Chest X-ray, PA view. Patient: 61 years old, sex M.
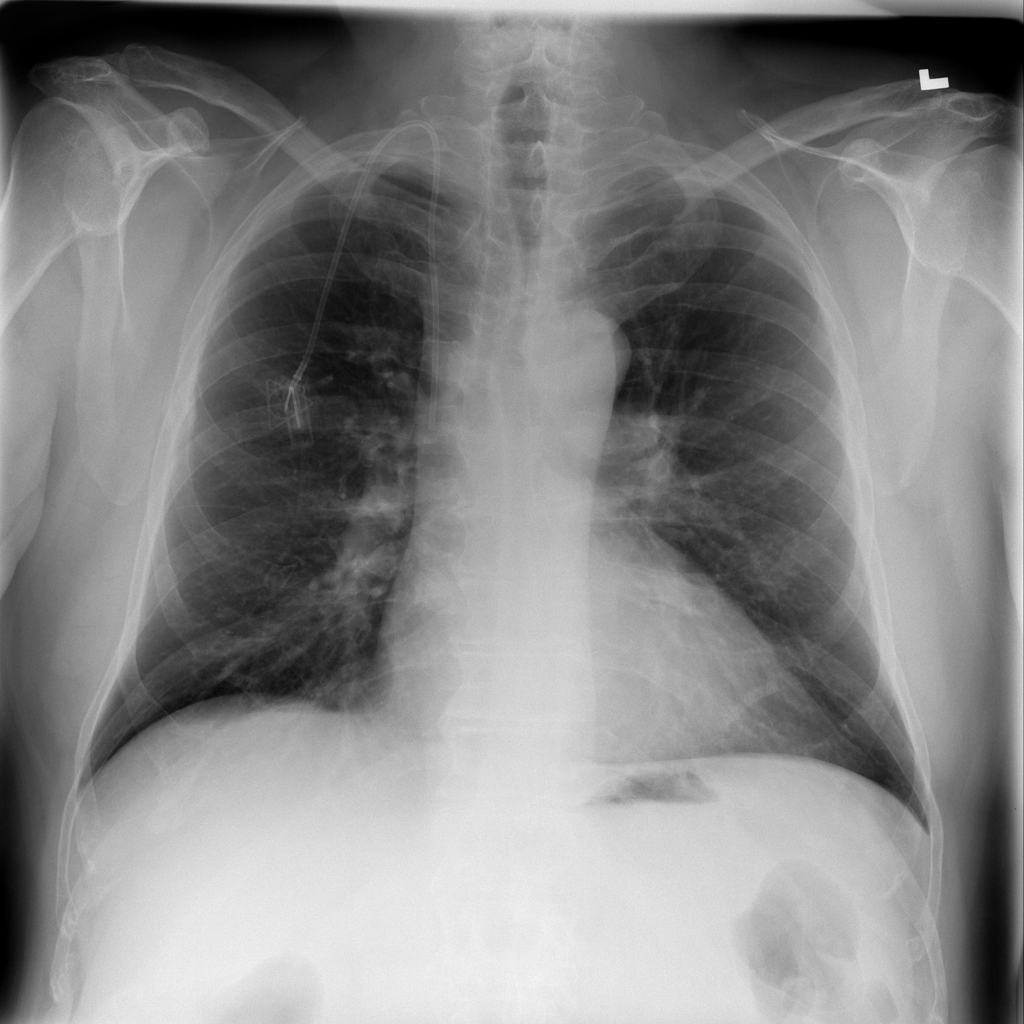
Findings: Atelectasis